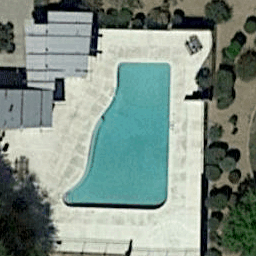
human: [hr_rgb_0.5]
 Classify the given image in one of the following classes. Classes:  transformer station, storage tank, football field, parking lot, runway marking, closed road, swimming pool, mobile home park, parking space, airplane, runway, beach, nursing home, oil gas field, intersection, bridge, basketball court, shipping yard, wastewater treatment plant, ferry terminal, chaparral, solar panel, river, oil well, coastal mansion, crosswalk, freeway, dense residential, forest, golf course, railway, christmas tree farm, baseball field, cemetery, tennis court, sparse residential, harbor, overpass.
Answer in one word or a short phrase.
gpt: swimming pool